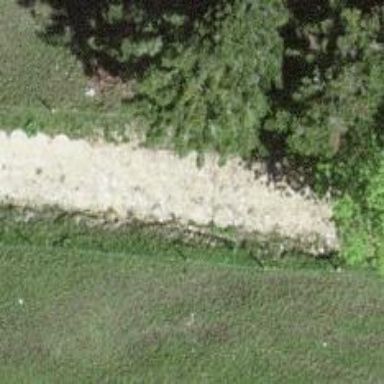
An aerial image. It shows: Dirt track road with grade 4 track type.